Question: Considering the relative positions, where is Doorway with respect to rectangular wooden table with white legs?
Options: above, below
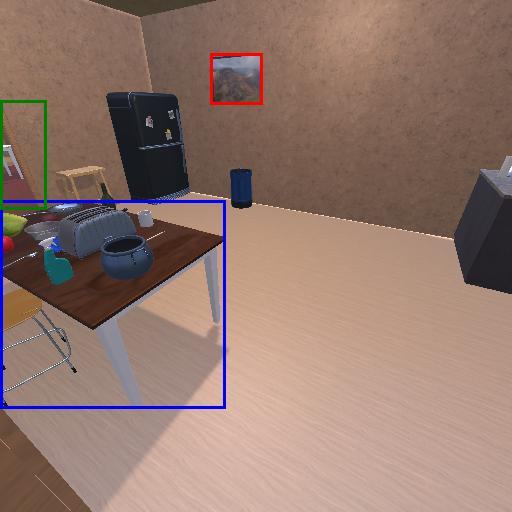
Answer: above